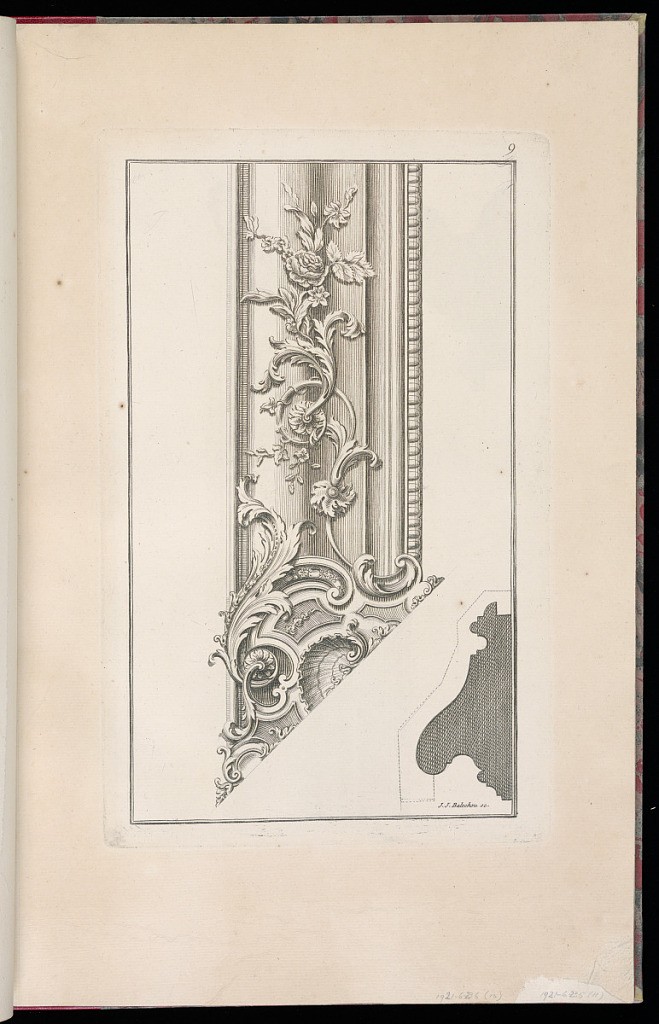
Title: Design for a Frame or Molding
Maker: Thomas Lainé, French, 1682 – 1739
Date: late 18th century
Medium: Etching on laid paper
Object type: Print
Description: A printed sheet from a series of thirty designs for moldings, carved frames, doors, chimneys and liturgical objects. A design for a frame or molding, decorated in relief with acanthus leaf fronds, flowers, foliage, scrolls, rosettes and shell ornament. With a section of the molding in the lower right corner. The plate is signed and numbered.